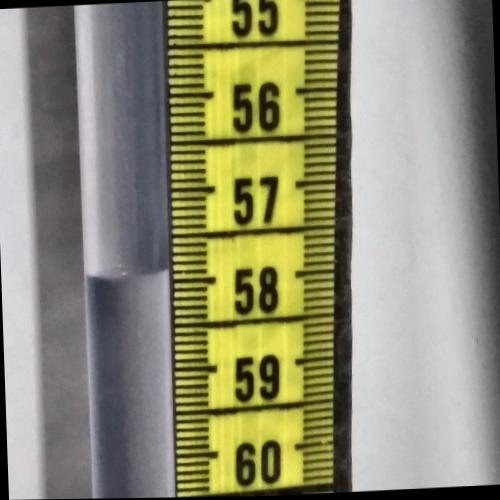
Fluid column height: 57.9 cm